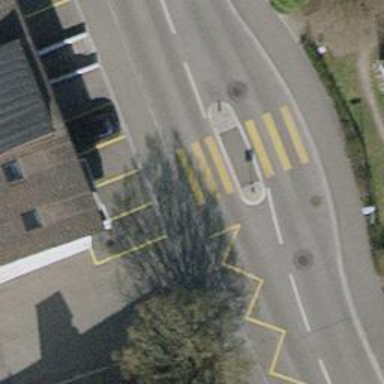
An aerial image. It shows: Kerb serving as barrier.